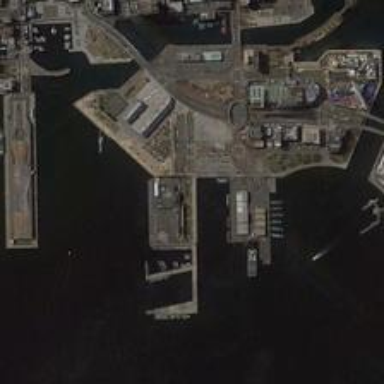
Several boats are in a port near a wharf .